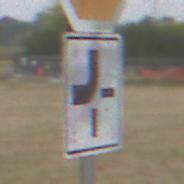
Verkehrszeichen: VerlaufVorfahrtsstrasse2
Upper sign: Stop
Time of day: Midday
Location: Outdoor (Suburban)
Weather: Overcast
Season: NotSpecified
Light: Natural